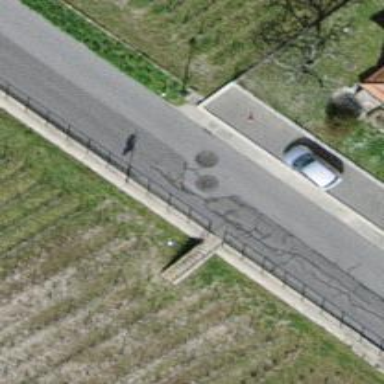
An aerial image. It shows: Tertiary road.